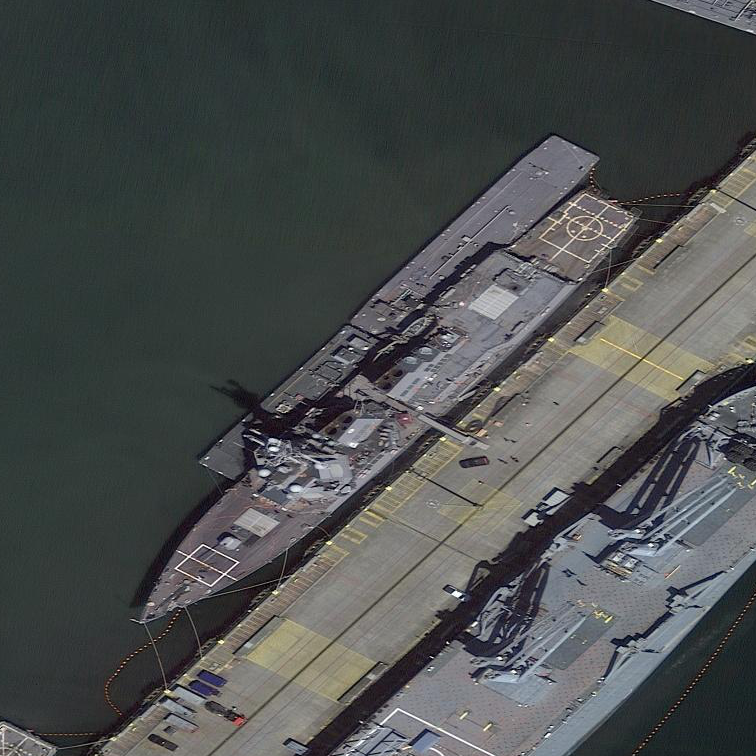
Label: Arleigh_Burke-class_destroyer